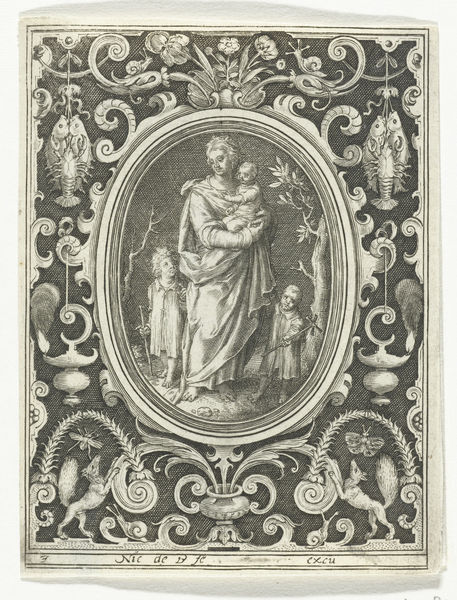
Titel: Liefde met drie kinderen in ovale lijst binnen rechthoekige omlijsting met ornamenten
Künstler: Nicolaes de Bruyn
Standort: Amsterdam
Institution: Rijksmuseum
Schlagwörter: chien, gravure, arbre, vase, enfants, enfant, dessin, impression, noir et blanc, decor, famille, tree, arabesque, children